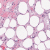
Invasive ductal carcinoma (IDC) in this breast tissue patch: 0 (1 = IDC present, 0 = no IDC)